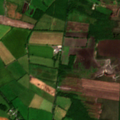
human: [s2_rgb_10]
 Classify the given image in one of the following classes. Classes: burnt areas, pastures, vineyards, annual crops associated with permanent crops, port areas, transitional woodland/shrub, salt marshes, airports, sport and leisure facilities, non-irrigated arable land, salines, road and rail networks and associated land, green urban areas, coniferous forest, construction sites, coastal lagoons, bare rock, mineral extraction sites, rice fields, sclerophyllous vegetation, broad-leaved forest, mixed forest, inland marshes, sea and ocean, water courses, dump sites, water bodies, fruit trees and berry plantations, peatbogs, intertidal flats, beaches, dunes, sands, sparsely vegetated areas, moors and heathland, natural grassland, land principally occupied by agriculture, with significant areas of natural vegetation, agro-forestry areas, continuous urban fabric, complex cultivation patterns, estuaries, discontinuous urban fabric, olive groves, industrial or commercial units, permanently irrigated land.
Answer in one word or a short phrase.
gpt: pastures, mixed forest, peatbogs